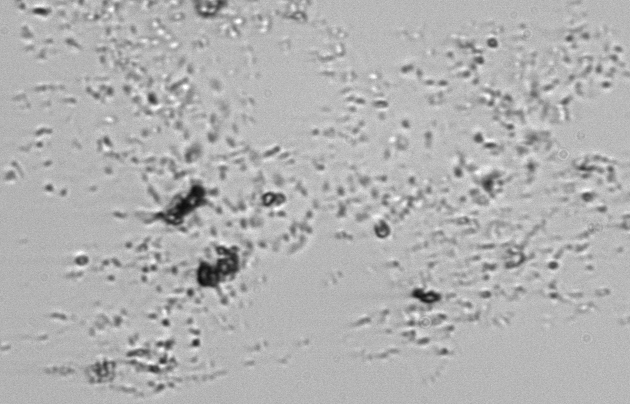
Label: Phaeocystis